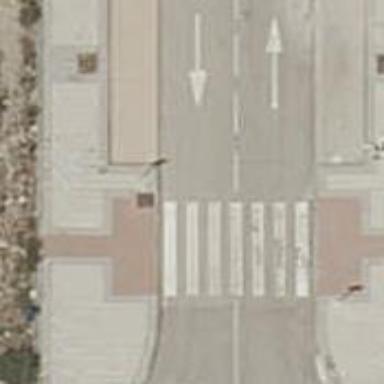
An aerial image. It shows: Unmarked crossing with zebra crossing reference.